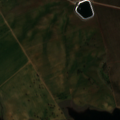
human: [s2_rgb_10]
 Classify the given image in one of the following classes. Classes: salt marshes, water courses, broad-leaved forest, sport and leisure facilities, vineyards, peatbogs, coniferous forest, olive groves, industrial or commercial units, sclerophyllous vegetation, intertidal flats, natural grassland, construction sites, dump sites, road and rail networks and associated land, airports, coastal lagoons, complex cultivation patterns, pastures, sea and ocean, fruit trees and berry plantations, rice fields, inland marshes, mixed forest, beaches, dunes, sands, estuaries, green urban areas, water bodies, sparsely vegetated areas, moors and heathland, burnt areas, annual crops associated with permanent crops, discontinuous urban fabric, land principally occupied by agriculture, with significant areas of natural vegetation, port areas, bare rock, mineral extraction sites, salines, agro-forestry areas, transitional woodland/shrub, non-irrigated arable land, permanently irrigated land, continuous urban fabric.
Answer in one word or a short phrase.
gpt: non-irrigated arable land, permanently irrigated land, olive groves, water bodies